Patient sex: F
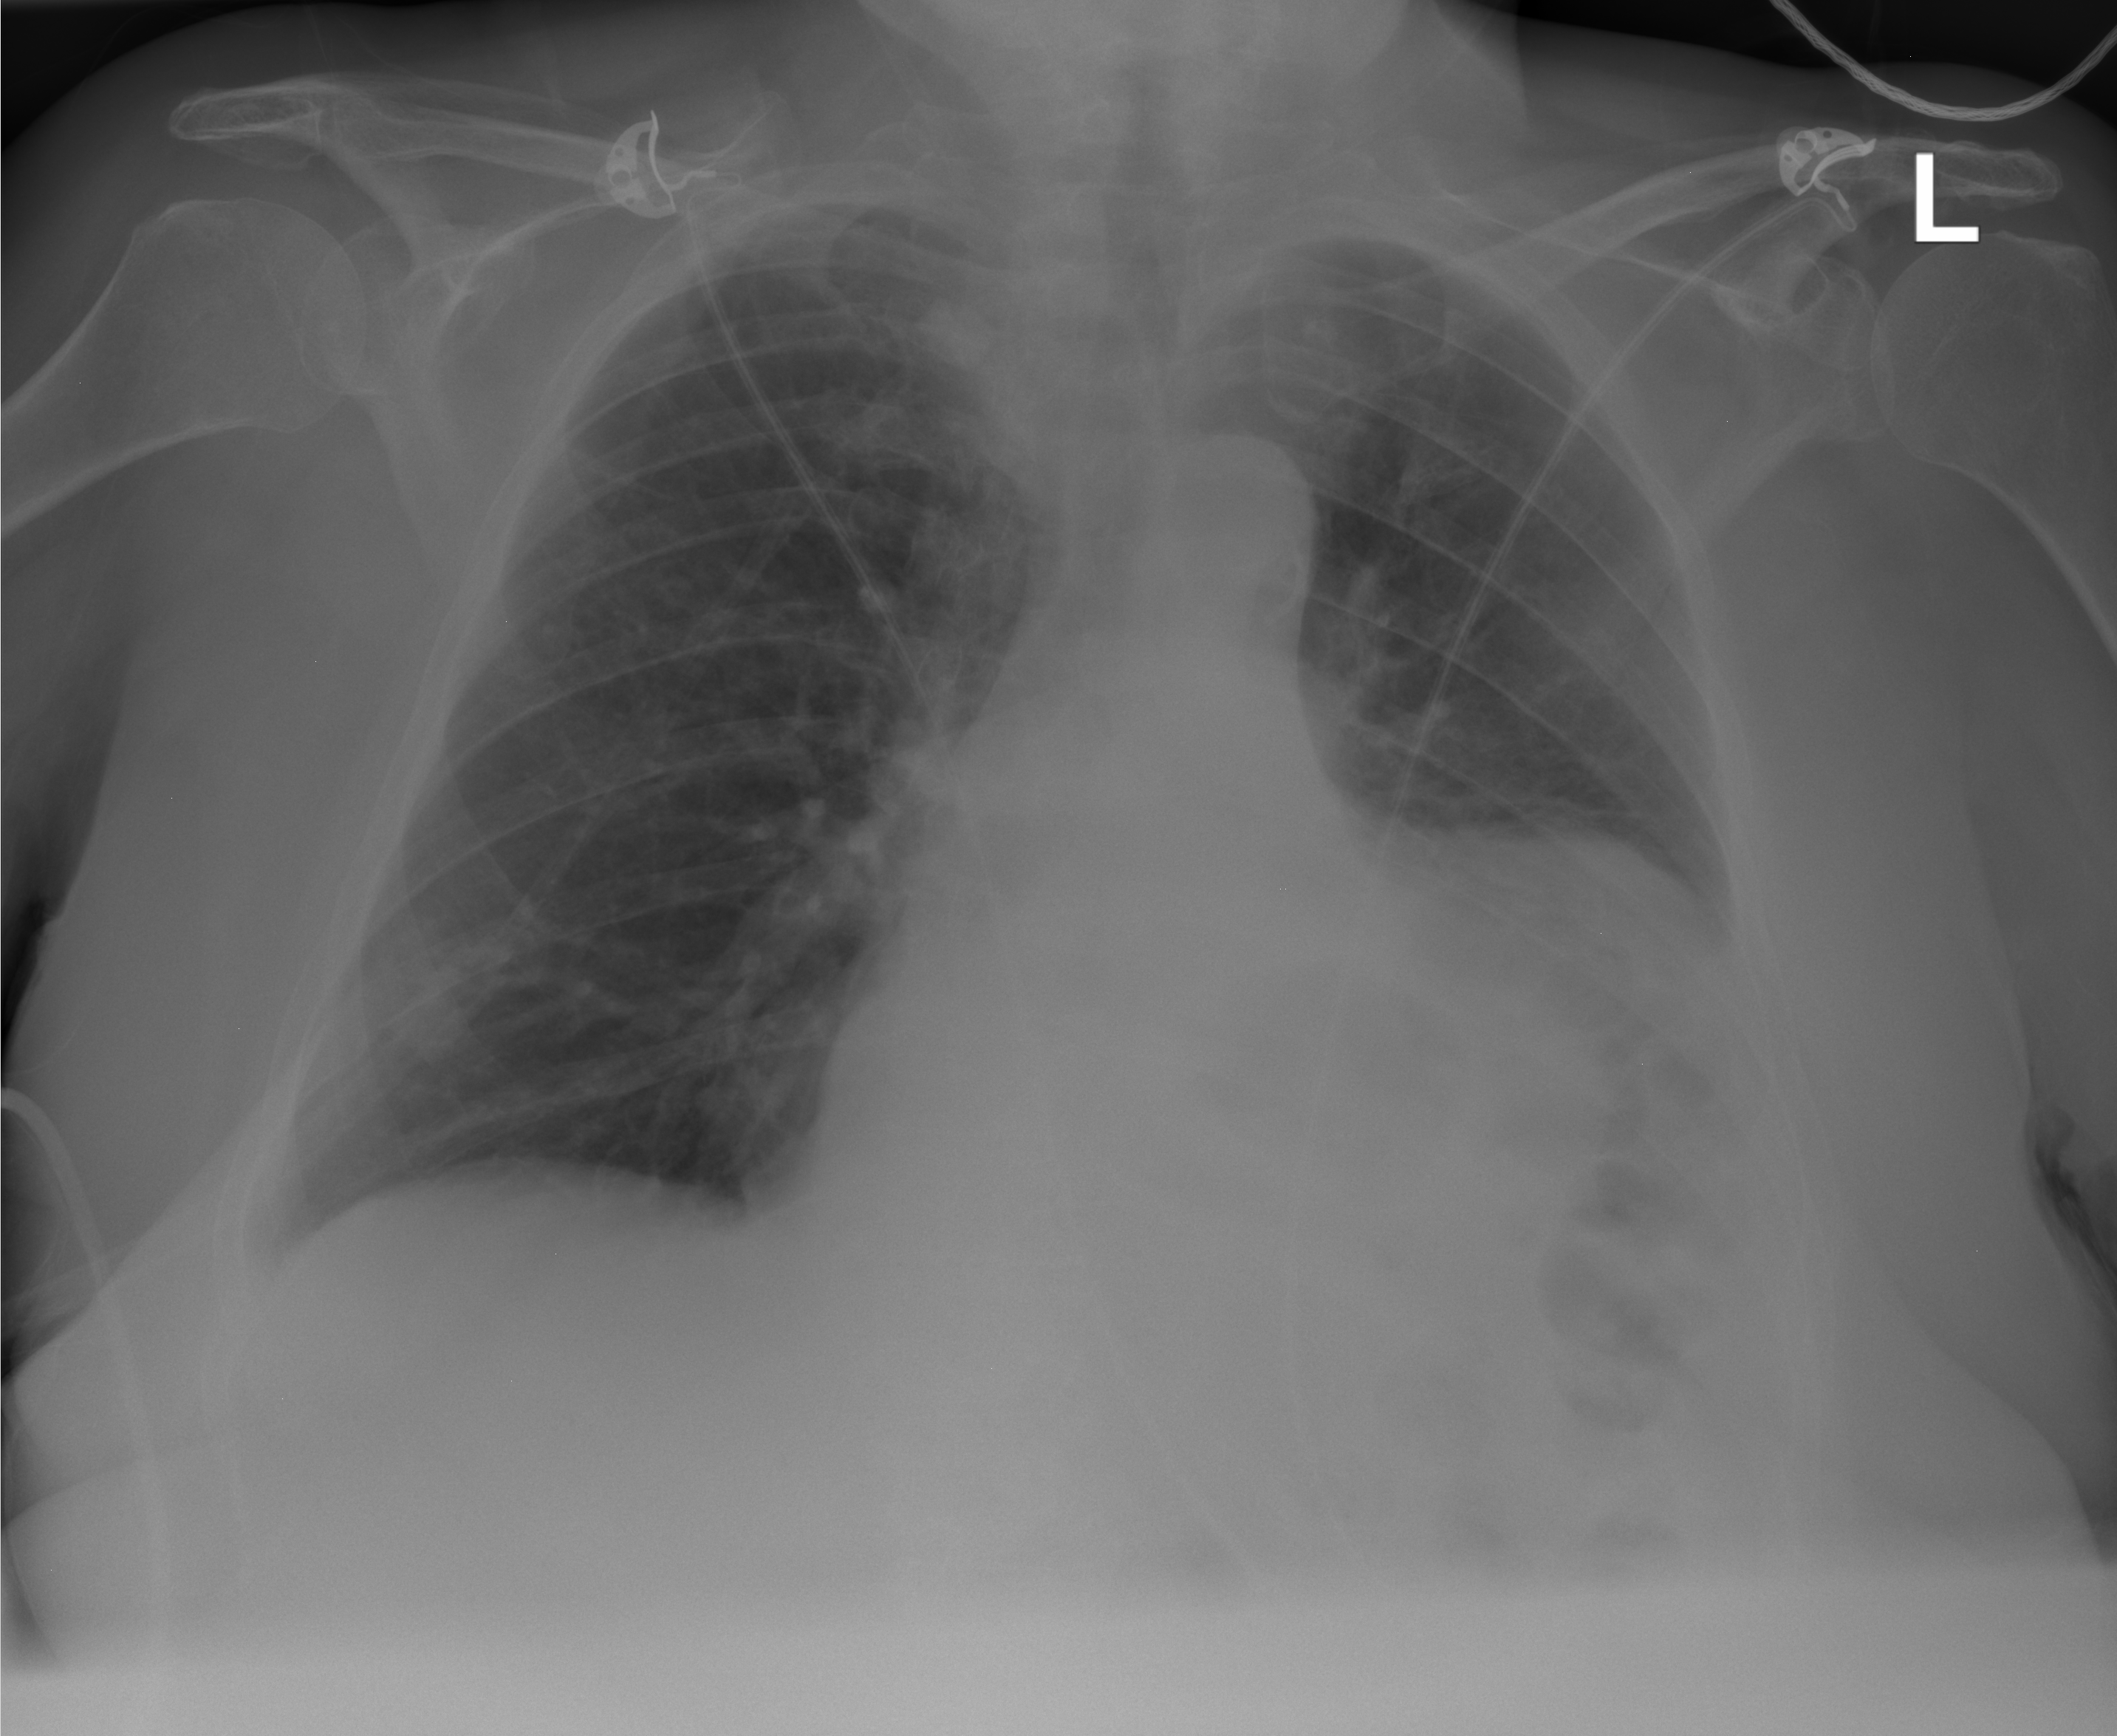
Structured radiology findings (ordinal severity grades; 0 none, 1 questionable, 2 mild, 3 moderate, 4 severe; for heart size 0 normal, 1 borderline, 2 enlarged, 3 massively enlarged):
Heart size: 1
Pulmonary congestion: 0
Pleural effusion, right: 0
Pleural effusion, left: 1
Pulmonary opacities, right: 0
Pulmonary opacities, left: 0
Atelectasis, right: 0
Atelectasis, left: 3